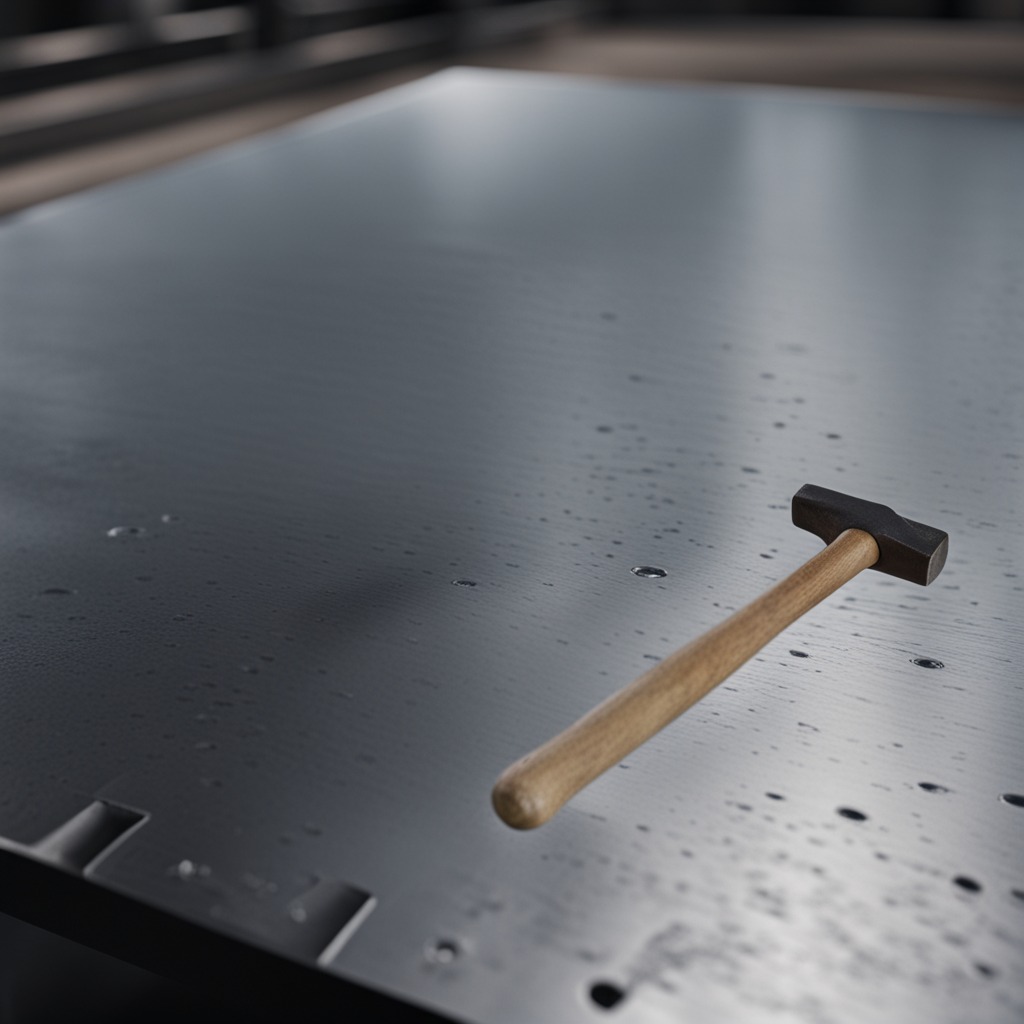
A hammer is lying on the cold steel table in a mining workshop.